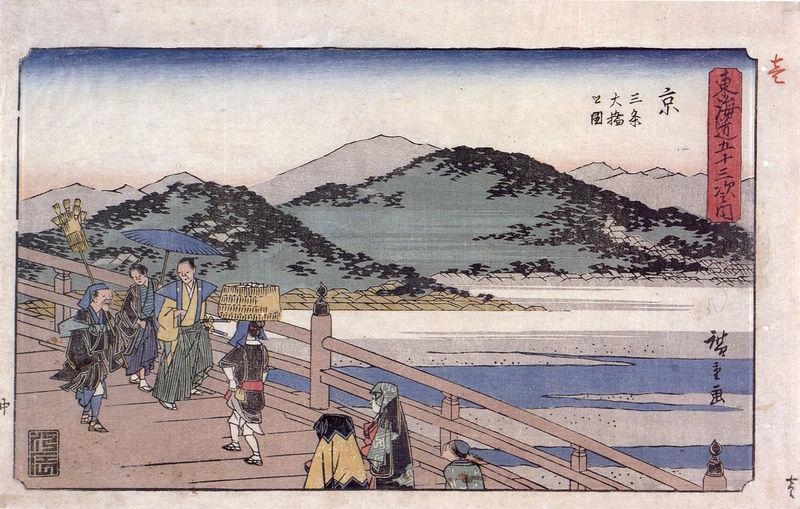
Titel: Sanjo-Ohasi Brücke in Kyoto; aus der Serie: 53 Stationen der Tokaido Straße
Künstler: Utagawa Hiroshige
Institution: Wisconsin, Chazen Museum of Art, E. B. Van Vleck Collection
Schlagwörter: berg, blau, gemälde, himmel, kopf, mann, weiß, fluss, frauen, gelb, grün, menschen, sand, see, damen, frau, holz, männer, schwarz, zeichnung, dame, schirm, sonnenschirm, kleidung, mensch, herr, brücke, farbig, holzschnitt, japan, schrift, laufen, berge, dorf, berglandschaft, weis, korb, geländer, japanisch, schriftzeichen, tusche, seen, asien, china, siedlung, siegel, träger, wanderung, standarte, coloriert, holzbrücke, bege, samurai, japaner, traditonell